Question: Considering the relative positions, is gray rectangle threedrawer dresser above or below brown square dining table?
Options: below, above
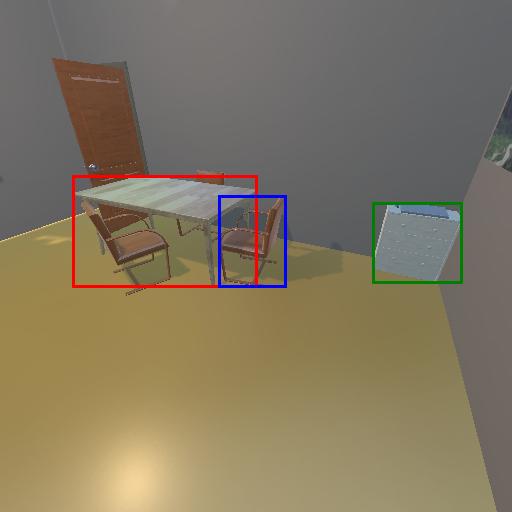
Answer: below